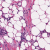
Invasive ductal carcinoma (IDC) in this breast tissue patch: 0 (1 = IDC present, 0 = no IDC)